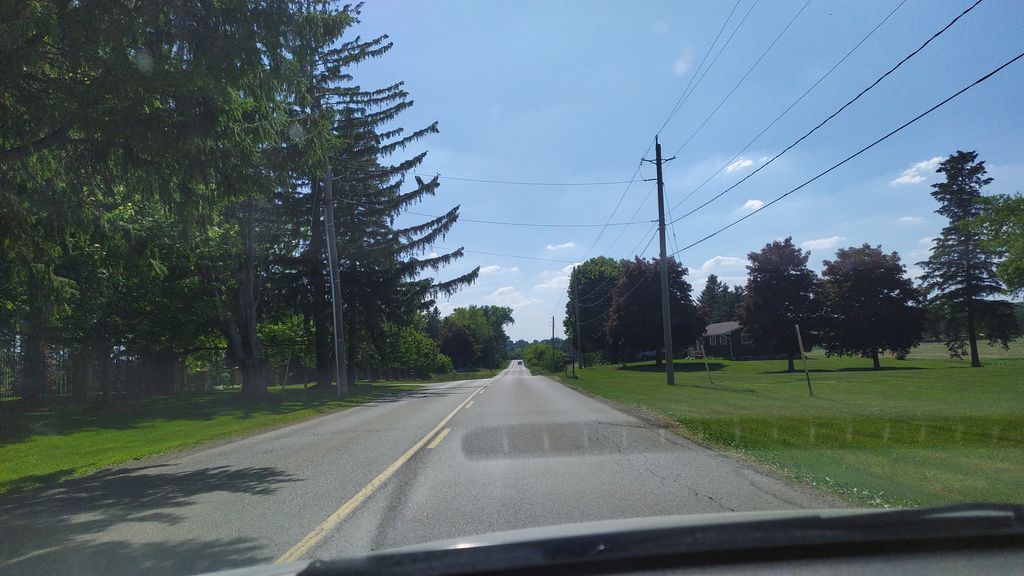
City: kitchener-waterloo